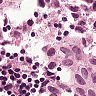
Metastatic tissue present: yes